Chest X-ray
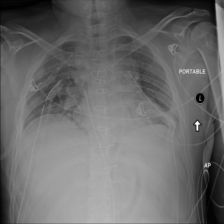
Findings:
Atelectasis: negative
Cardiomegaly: negative
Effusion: negative
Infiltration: negative
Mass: negative
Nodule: negative
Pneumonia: negative
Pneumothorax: negative
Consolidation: negative
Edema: negative
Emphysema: negative
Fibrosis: negative
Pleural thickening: negative
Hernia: negative